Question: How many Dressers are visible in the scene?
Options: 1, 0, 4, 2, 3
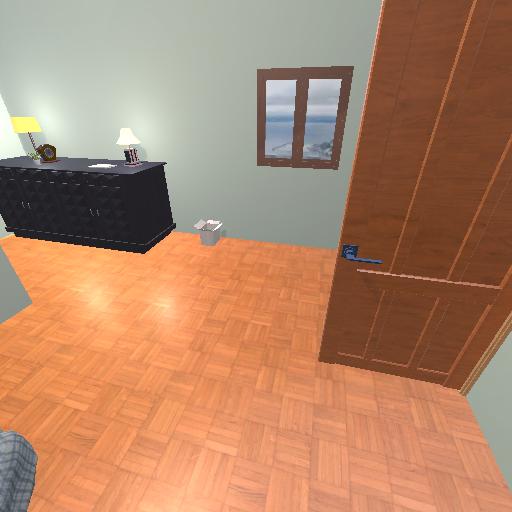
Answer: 1